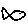
Label: fish